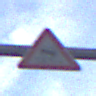
Verkehrszeichen: SchleuderOderRutschgefahr
Umgebung: Outdoor, Urban
Tageszeit: SunriseSunset
Wetter: PartlyCloudy
Licht: Natural
Jahreszeit: NotSpecified
Kontrast: MediumContrast